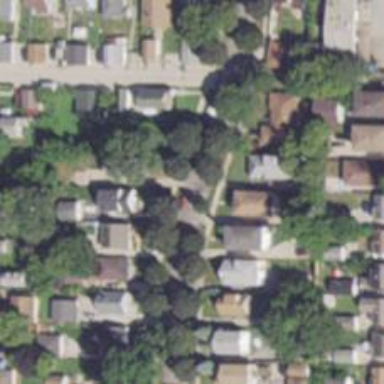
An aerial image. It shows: Residential road with separate sidewalk.